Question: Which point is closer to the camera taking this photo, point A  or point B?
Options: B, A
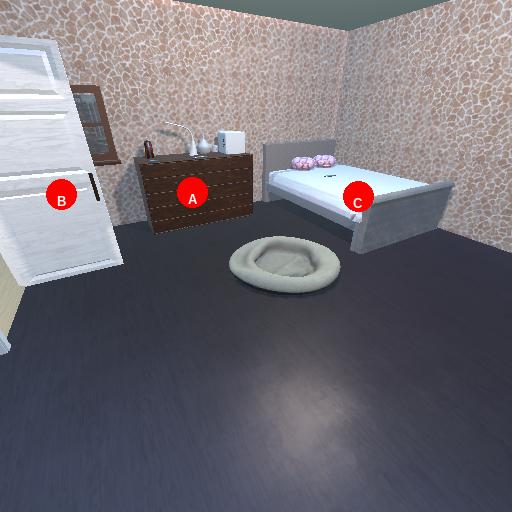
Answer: B